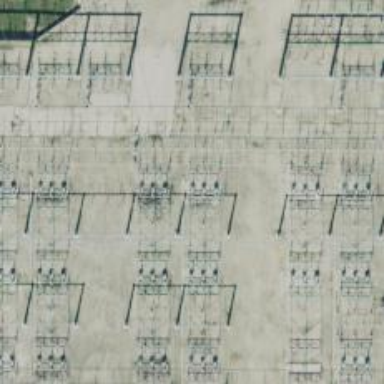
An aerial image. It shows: Switch used for power control.